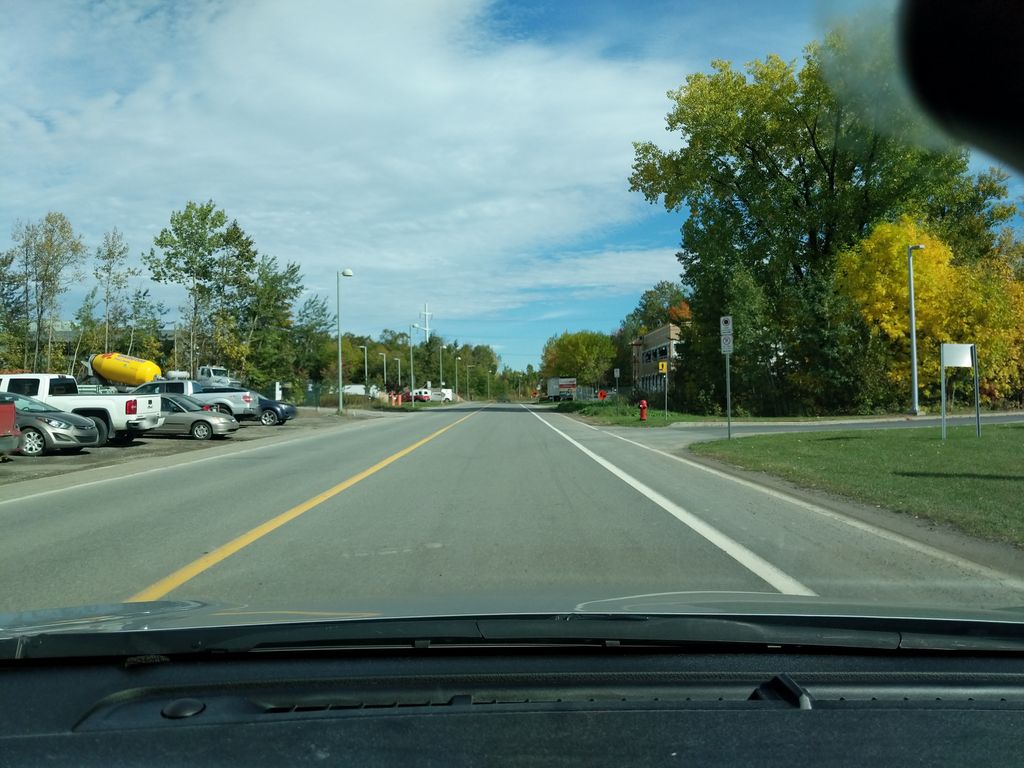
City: quebec_city